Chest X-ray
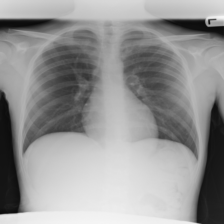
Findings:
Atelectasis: negative
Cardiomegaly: negative
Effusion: negative
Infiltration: negative
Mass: negative
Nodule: negative
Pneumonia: negative
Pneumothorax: negative
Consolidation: negative
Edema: negative
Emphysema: negative
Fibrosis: negative
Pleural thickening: negative
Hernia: negative